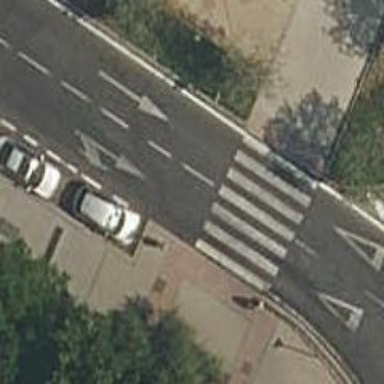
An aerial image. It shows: Zebra crossing on the road.